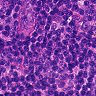
Metastatic tissue present: no